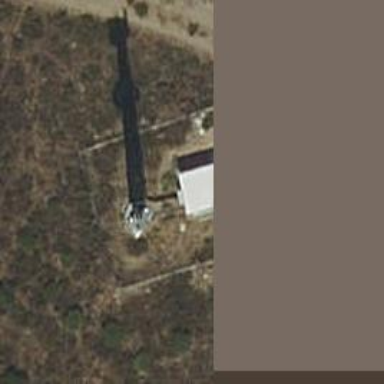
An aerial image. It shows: Communication tower.